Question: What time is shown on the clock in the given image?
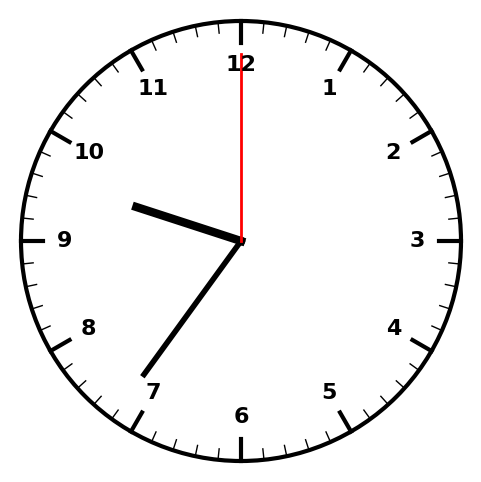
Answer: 09:36:00